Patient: sex M, age 75
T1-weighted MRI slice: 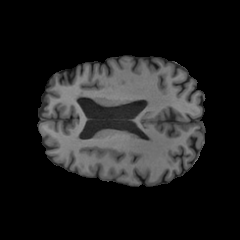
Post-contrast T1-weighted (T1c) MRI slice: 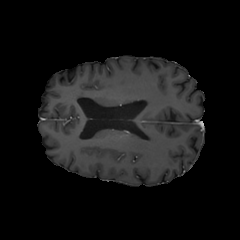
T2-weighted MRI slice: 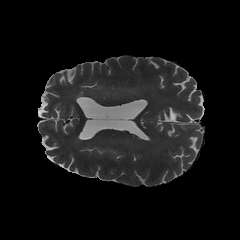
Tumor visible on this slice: no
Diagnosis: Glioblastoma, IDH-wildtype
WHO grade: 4